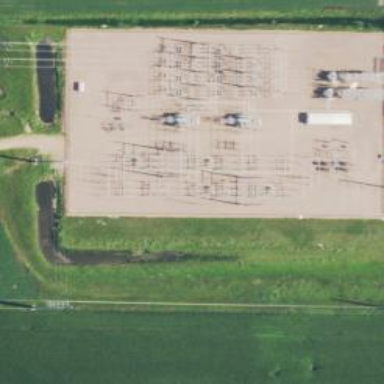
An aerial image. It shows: Switch used for power control.